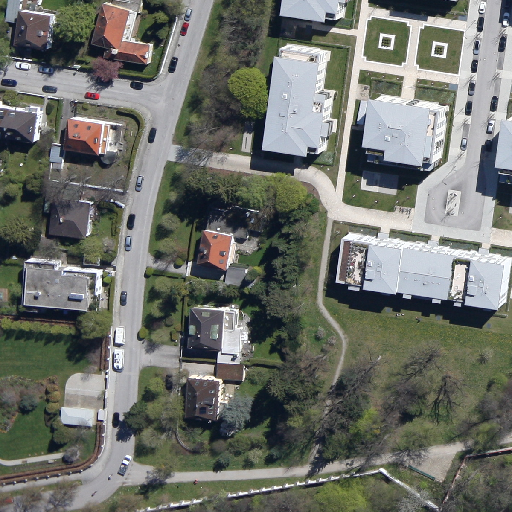
Referring expression: van